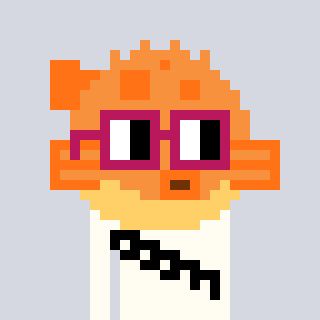
a pixel art character with square dark red glasses, a pufferfish-shaped head and a grayscale-colored body on a cool background